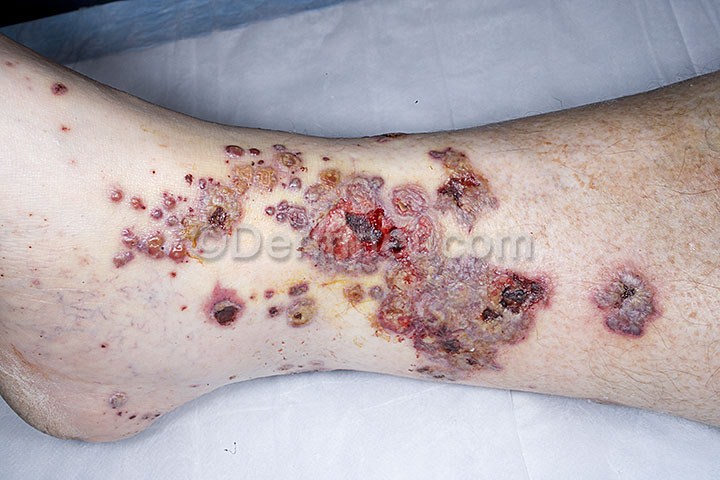
Disease: Vasculitis Photos